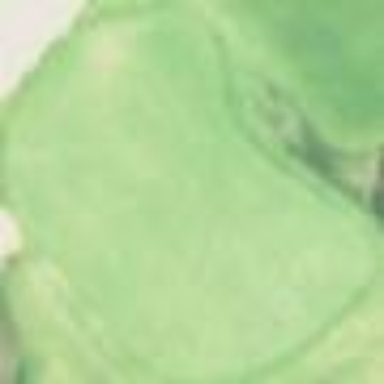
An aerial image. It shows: Golf green.